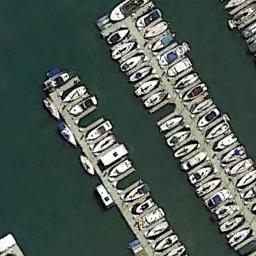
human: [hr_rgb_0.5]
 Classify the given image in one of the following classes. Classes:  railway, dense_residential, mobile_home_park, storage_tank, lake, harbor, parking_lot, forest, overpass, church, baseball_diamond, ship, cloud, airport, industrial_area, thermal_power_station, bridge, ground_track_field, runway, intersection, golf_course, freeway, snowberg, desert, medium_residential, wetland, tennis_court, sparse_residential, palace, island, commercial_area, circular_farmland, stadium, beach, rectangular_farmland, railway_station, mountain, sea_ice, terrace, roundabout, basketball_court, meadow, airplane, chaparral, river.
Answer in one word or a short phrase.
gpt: harbor